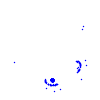
Particle: pion